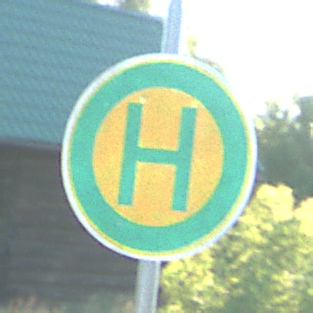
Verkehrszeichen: Haltestelle
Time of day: MorningAfternoon
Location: Outdoor (Nature)
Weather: Clear
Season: NotSpecified
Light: Natural